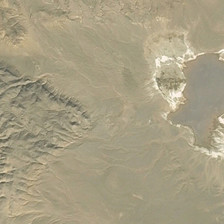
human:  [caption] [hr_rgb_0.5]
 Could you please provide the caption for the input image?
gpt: mounds are covered by yellow sands .

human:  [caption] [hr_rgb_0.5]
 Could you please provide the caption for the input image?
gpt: mounds are covered by yellow sands .

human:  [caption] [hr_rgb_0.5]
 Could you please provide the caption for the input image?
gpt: mounds are covered by yellow sands .

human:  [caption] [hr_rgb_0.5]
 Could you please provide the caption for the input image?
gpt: mounds are covered by yellow sands .

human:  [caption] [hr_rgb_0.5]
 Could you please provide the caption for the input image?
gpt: mounds are covered by yellow sands .